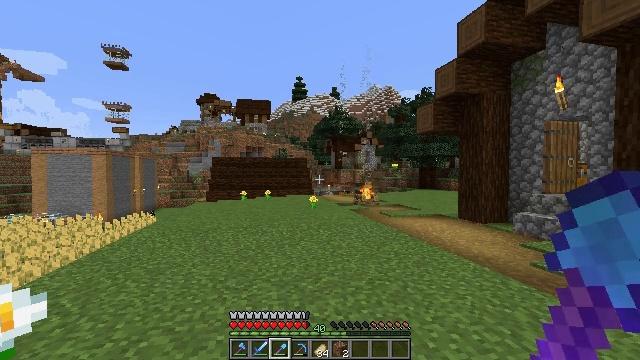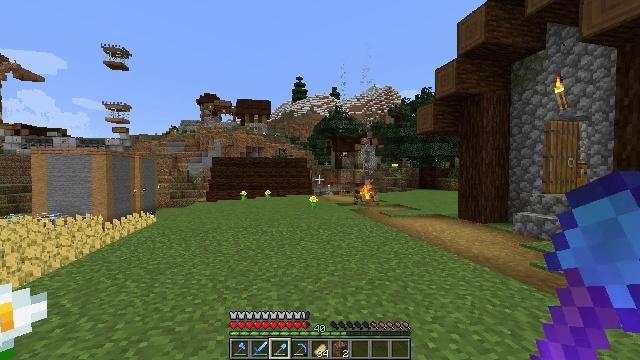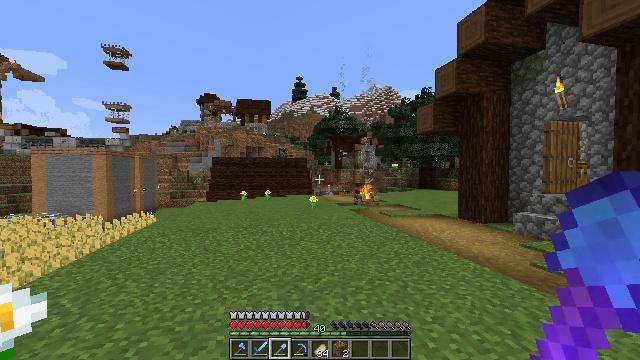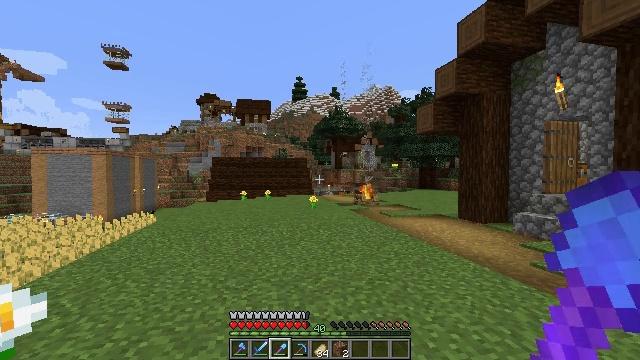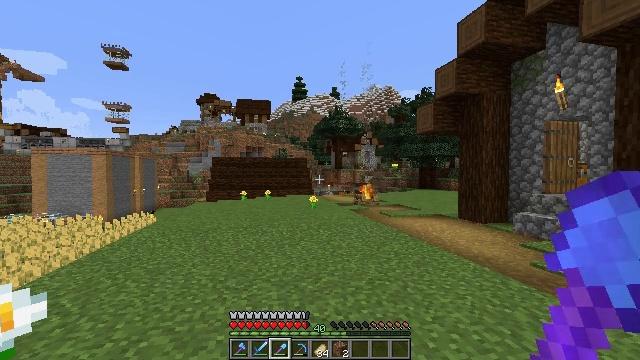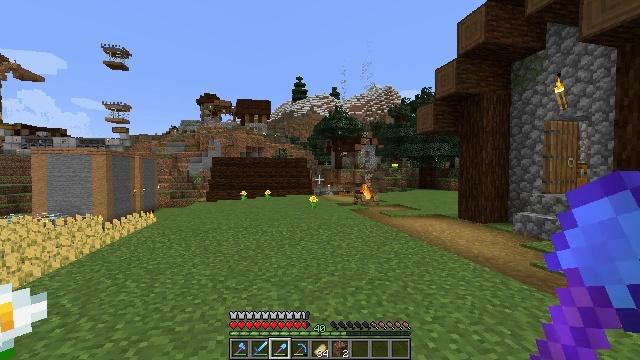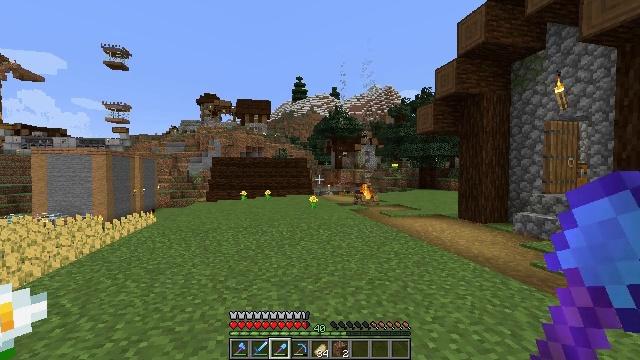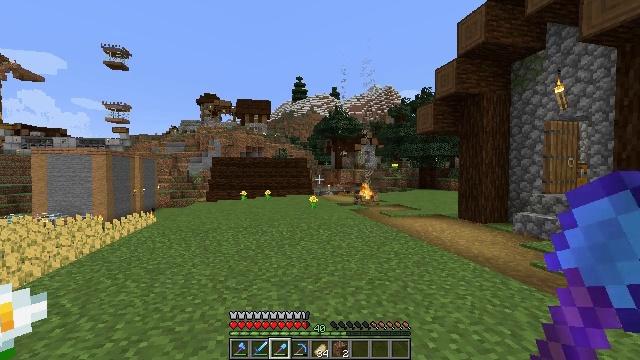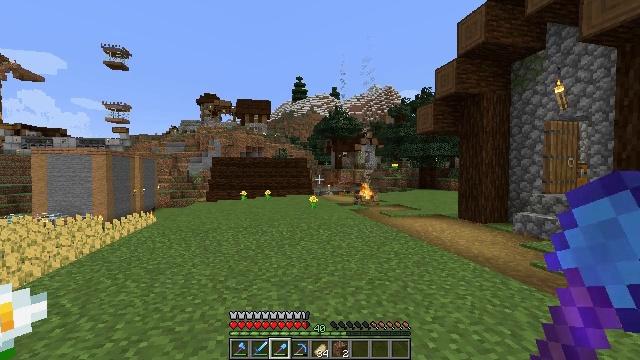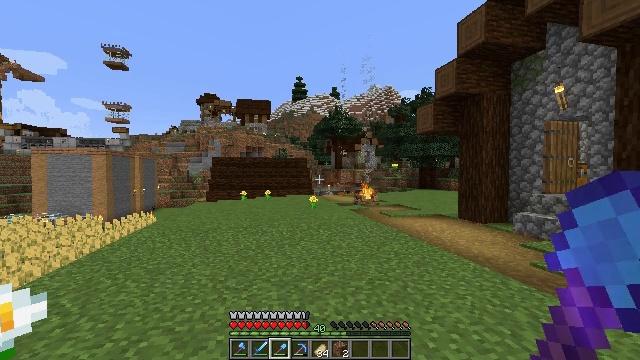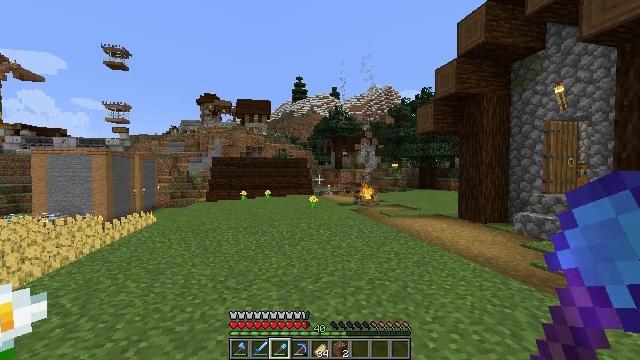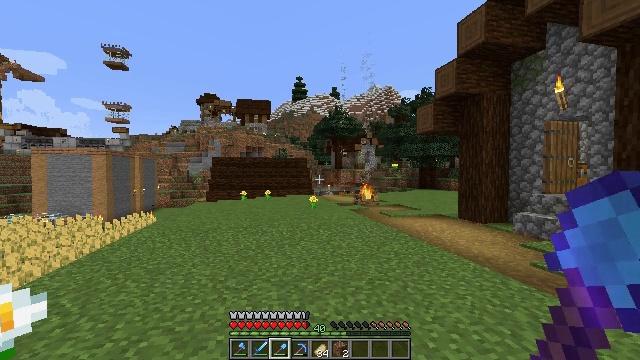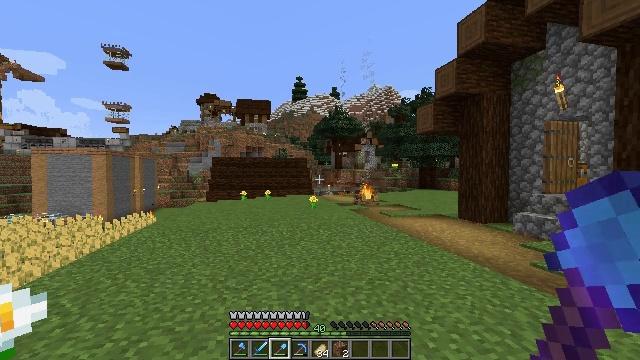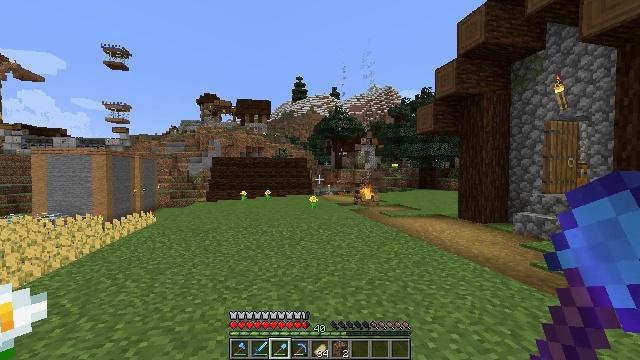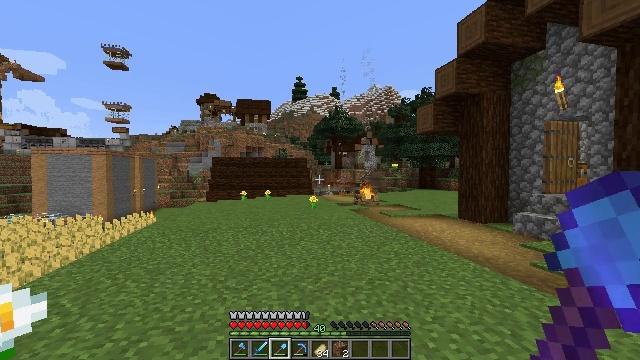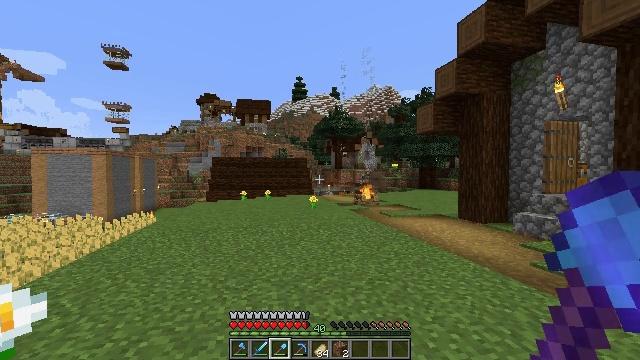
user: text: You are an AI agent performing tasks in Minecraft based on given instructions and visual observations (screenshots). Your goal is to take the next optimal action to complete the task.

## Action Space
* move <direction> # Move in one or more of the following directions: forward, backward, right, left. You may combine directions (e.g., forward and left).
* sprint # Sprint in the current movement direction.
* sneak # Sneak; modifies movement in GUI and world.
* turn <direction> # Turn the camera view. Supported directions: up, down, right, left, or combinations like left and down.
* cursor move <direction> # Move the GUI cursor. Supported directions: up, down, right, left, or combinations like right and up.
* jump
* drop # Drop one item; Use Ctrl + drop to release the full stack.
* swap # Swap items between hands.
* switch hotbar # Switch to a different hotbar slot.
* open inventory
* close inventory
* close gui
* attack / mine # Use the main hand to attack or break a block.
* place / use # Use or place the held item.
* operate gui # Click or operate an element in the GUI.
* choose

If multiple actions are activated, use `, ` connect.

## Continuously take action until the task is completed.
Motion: motion action
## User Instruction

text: Break the mature wheat plants.
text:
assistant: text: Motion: no_op
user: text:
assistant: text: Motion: no_op
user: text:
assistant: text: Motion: no_op
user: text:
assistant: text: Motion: no_op
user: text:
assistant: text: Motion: no_op
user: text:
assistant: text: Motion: no_op
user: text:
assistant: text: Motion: no_op
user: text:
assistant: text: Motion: no_op
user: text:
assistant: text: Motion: no_op
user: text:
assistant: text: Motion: no_op
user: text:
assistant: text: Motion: no_op
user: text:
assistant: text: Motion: no_op
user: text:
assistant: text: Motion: no_op
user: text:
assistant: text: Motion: no_op
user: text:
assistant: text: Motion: no_op
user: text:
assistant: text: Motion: no_op
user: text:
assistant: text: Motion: no_op
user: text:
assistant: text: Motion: no_op
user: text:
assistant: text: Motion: no_op
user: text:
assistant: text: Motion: no_op
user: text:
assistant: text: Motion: no_op
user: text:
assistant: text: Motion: no_op
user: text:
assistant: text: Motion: no_op
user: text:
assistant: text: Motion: no_op
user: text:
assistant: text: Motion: no_op
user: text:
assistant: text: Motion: no_op
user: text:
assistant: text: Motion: no_op
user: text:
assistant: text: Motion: no_op
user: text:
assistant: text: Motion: no_op
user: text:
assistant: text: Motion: no_op